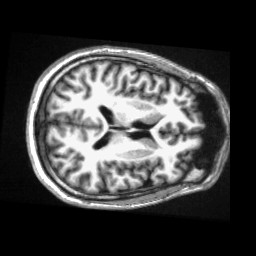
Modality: T1w
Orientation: coronal
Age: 40